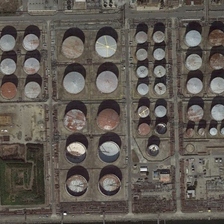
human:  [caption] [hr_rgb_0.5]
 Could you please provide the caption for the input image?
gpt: a large number of different sizes of storagetanks on the road in a piece of land .

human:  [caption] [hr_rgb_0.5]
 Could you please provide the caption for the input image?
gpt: the oil tanker is equipped with a large number of oil tanks in the dark .

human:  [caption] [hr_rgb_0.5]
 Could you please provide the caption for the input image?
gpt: the oil tanker is equipped with a large number of oil tanks in the dark .

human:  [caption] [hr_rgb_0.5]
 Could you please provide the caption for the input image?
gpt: a large number of different sizes of storagetanks on the road in a piece of land .

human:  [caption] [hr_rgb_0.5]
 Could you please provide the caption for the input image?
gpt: many silver gray storage tanks are orderly near several buildings and a river .